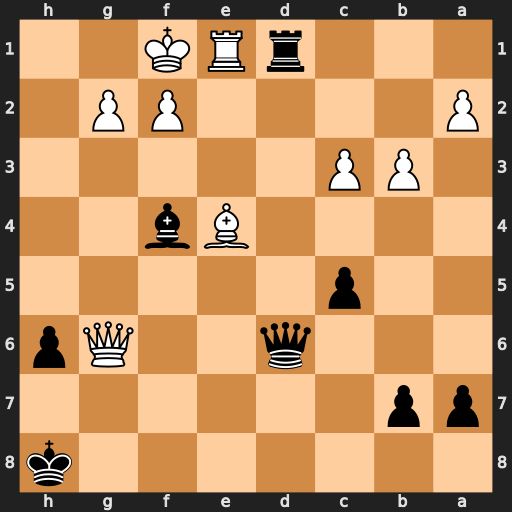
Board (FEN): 7k/pp6/3q2Qp/2p5/4Bb2/1PP5/P4PP1/3rRK2
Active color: b
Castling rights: -
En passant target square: -
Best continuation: Rxe1+ Kxe1 Qd2+ Kf1 Qd1#